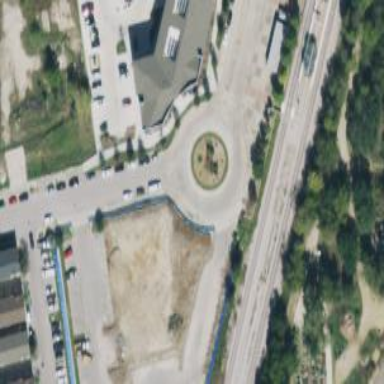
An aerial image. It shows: Roundabout on residential road with asphalt surface.